Question: I use Ext 4.1.1
I keep getting:
> [Ext.Loader] Synchronously loading 'Eml.store.eml.EventSummary'; consider adding Ext.require('Eml.store.eml.EventSummary') above Ext.onReady
I added the store reference to my controller first, but the controller isn't loaded till later.. so I added it as 'requires' but no cigar.. Anyone got a clue what I'm doing wrong?

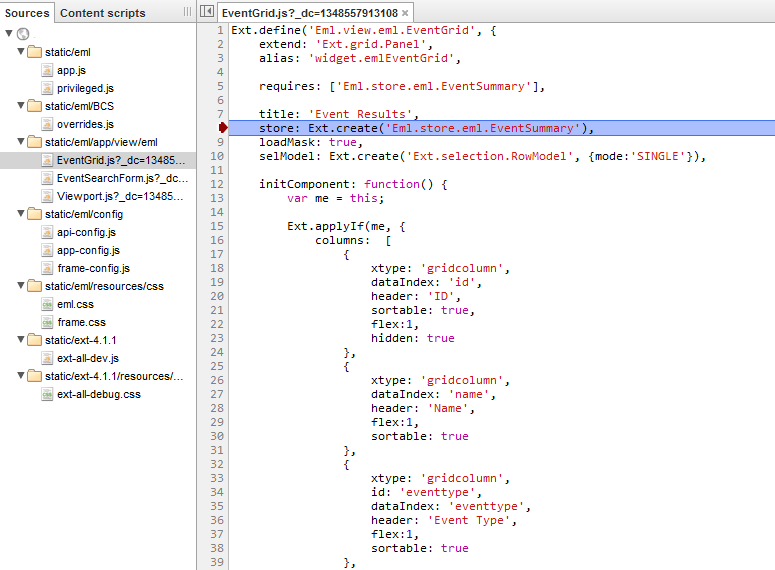
Answer: Because it doesn't get evaluated during creation, it creates the store before it ever passes the object literal to the define().
Instead, specify the store in initComponent.